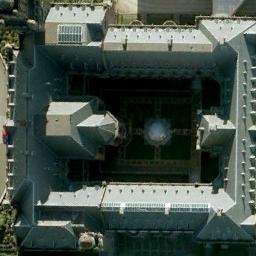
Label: palace